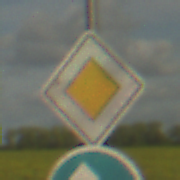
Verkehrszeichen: Vorfahrtsstrasse
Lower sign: VorgeschriebeneFahrtrichtungGeradeausOderRechts
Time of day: Midday
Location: Outdoor (RoadRail)
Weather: PartlyCloudy
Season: NotSpecified
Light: Natural